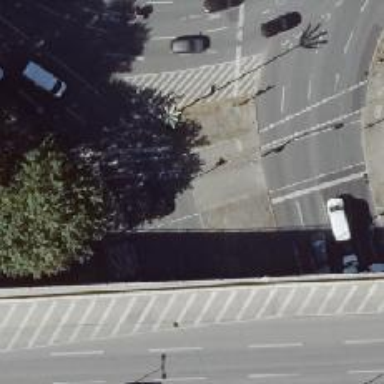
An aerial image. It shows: Footway located on traffic island.